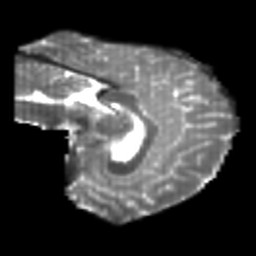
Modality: T2w
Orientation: sagittal
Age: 22
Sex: female
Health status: healthy
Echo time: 0.074 s